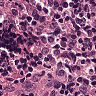
Metastatic tissue present: no